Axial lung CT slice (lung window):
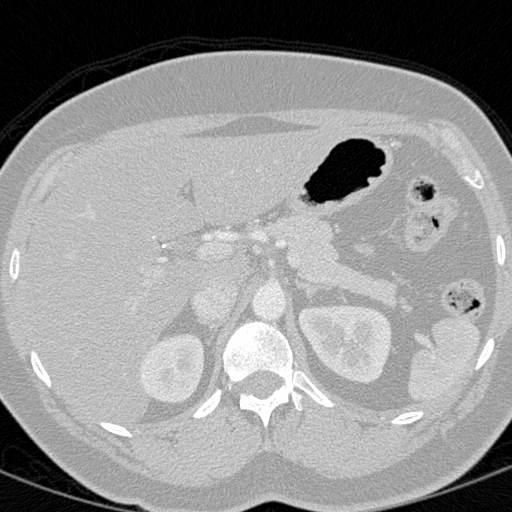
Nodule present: no